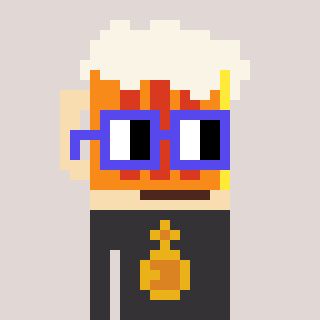
a pixel art character with square blue glasses, a beer-shaped head and a grayscale-colored body on a warm background